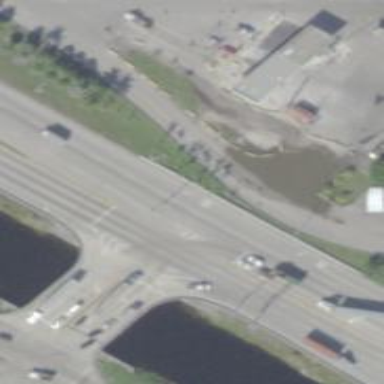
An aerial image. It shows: Trunk link highway.